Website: lowes
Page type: receipt
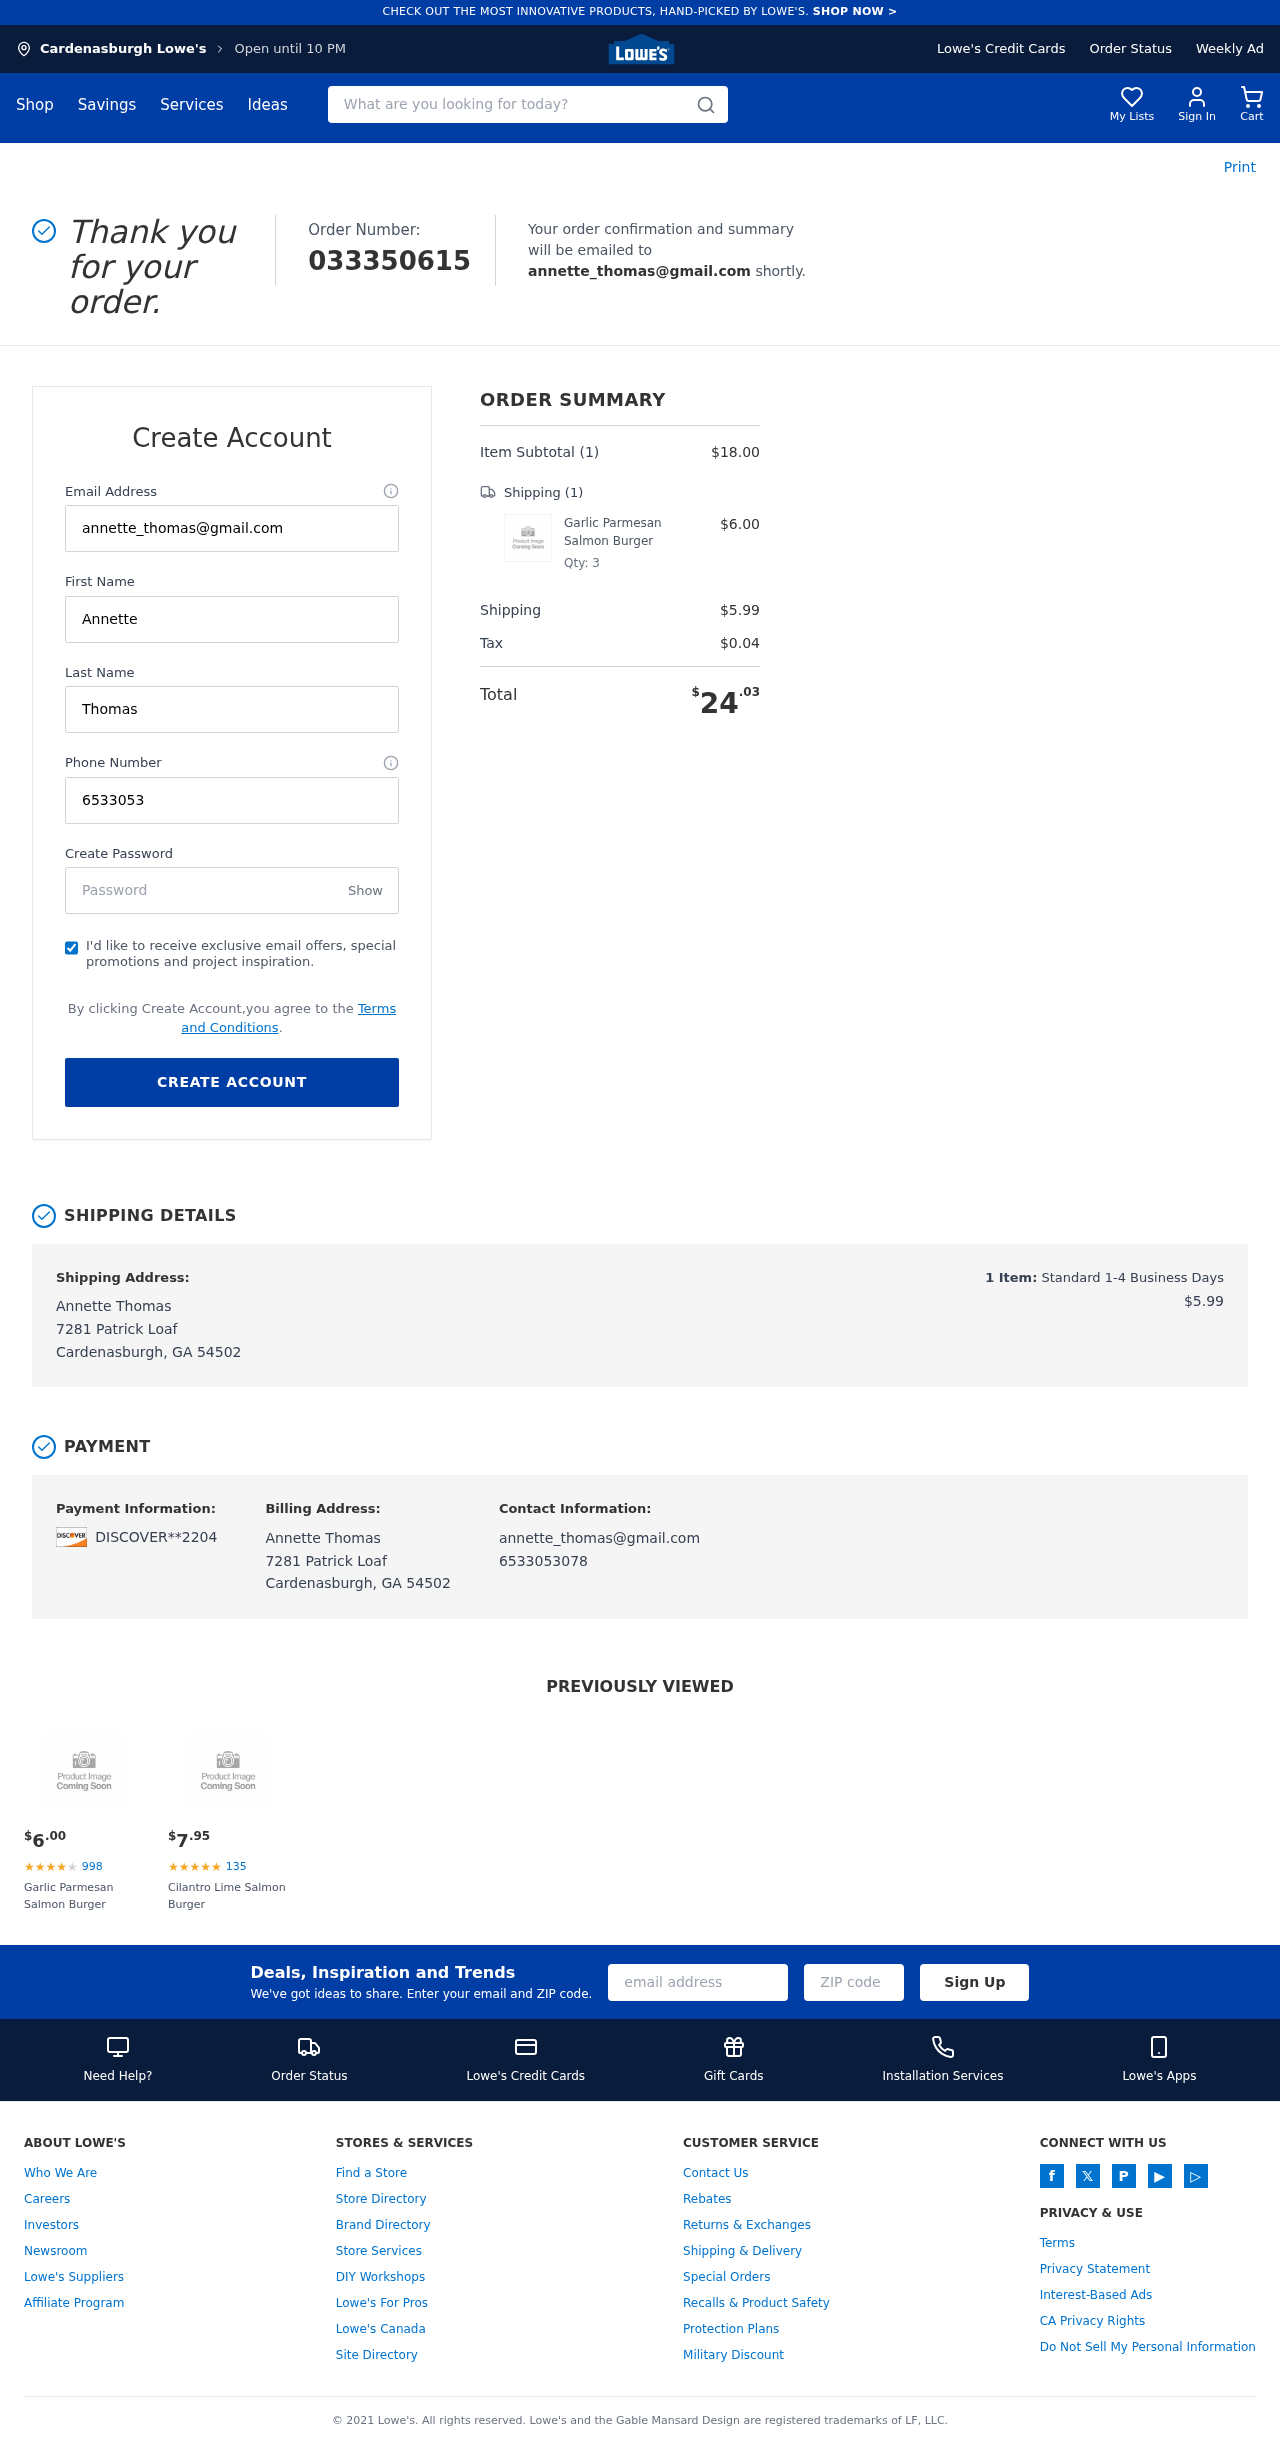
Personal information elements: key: PII_CARD_LAST4
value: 2204
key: PII_CARD_TYPE
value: DISCOVER
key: PII_CITY
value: Cardenasburgh
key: PII_EMAIL
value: annette_thomas@gmail.com
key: PII_FULLNAME
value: Annette Thomas
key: PII_PHONE
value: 6533053078
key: PII_STREET
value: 7281 Patrick Loaf
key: PII_FIRSTNAME
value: Annette
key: PII_LASTNAME
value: Thomas
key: PII_CITY_STATE_ZIP
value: Cardenasburgh, GA 54502
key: PII_FULLNAME2
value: Annette Thomas
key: PII_FULLNAME3
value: Annette Thomas
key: PII_FIRSTNAME2
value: Annette
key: PII_FIRSTNAME3
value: Annette
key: PII_LASTNAME2
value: Thomas
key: PII_LASTNAME3
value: Thomas
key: PII_FIRSTNAME_DERIVED
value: Annette
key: PII_LASTNAME_DERIVED
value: Thomas
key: PII_FULLNAME_DERIVED
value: Annette Thomas
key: PII_NAME_FULL_DERIVED
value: Annette Thomas
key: PII_POSTCODE
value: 54502
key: PII_STATE_ABBR
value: GA
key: PII_POSTCODE_FULL
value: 54502
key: PII_CITY_STATE
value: Cardenasburgh, GA
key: PII_POSTCODE_NUMERIC
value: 54502
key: PII_EMAIL2
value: annette_thomas@gmail.com
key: PII_EMAIL3
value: annette_thomas@gmail.com
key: PII_PHONE_LINE
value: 3078
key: PII_PHONE_SUFFIX
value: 3078
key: PII_PHONE2
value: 6533053078
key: PII_PHONE3
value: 6533053078
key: PII_PHONE_NUMERIC
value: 6533053078
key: PII_PHONE_LINE_NUMERIC
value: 3078
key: PII_PHONE_SUFFIX_NUMERIC
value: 3078
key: PII_PHONE2_NUMERIC
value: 6533053078
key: PII_PHONE3_NUMERIC
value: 6533053078
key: PII_PHONE_DIGITS
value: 6533053078
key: PII_PHONE_LAST4
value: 3078
Product elements: key: PRODUCT1_NAME
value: Garlic Parmesan Salmon Burger
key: PRODUCT1_PRICE
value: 6
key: PRODUCT1_QUANTITY
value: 3
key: PRODUCT2_NAME
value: Cilantro Lime Salmon Burger
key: PRODUCT2_NUM_RATINGS
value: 135
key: PRODUCT2_PRICE
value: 7.95
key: PRODUCT1_PRICE2
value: $6.00
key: PRODUCT1_RATING2
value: ★
★
★
★
★
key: PRODUCT1_NUM_RATINGS2
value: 998
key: PRODUCT1_NAME2
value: Garlic Parmesan Salmon Burger
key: PRODUCT2_RATING
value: ★
★
★
★
★
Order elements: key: ORDER_ID
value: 033350615
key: ORDER_NUM_ITEMS
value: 1
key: ORDER_SUBTOTAL
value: $18.00
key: ORDER_NUM_ITEMS2
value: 1
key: ORDER_SHIPPING_COST
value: $5.99
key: ORDER_TAX
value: $0.04
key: ORDER_TOTAL
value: $24.03
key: ORDER_NUM_ITEMS3
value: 1
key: ORDER_SHIPPING_COST2
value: $5.99
Search elements: key: HEADER_SEARCH
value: What are you looking for today?